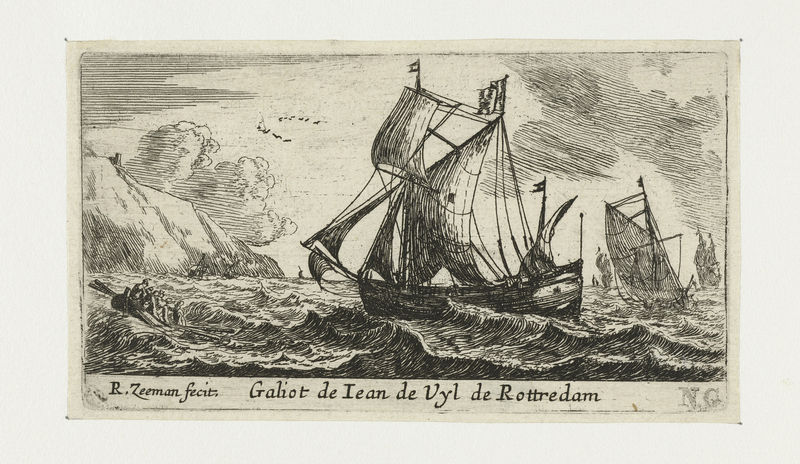
Titel: Galjoot van Jan de Vyl
Künstler: Reinier Nooms
Standort: Amsterdam
Institution: Rijksmuseum
Schlagwörter: men, people, white, black, painting, print, brown, grafik, cliff, cloud, clouds, sky, boat, hills, mountain, mountains, ocean, sea, see, ship, water, waves, island, light, drawing, shadow, sketch, birds, french, boats, mast, sail, sailors, shipwreck, storm, stormy, wave, wind, flag, ink, italian, art, map, ships, lithograph, rowboat, holland, contrast, land, meer, segel, sailing, sails, tan, text, words, sailboat, windy, sale, sailboats, shoreline, oars, strum, pennant, seamen, bluff, hatch, foreign, ropes, artwork, segelschiff, billow, migration, tides, lifeboat, overlooking, rotterdam, unglück, galiot, rottredam, zeeman, saliboat, cloauds, chamfer